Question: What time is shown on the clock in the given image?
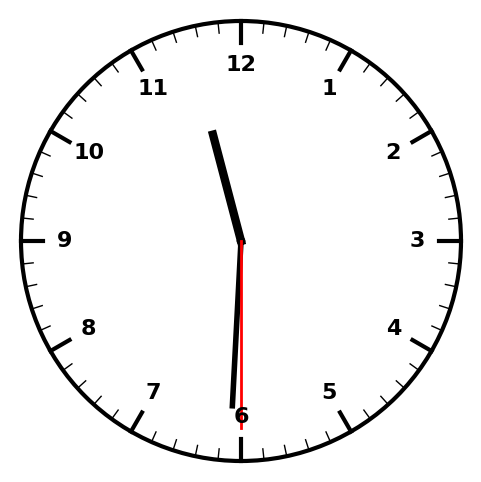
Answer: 11:30:30